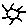
Label: sun